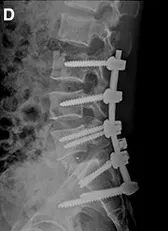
Lumbar anteroposterior and lateral x-ray radiographs at the postoperative month 1 (C,D).
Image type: radiology (x_ray)